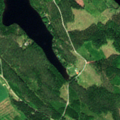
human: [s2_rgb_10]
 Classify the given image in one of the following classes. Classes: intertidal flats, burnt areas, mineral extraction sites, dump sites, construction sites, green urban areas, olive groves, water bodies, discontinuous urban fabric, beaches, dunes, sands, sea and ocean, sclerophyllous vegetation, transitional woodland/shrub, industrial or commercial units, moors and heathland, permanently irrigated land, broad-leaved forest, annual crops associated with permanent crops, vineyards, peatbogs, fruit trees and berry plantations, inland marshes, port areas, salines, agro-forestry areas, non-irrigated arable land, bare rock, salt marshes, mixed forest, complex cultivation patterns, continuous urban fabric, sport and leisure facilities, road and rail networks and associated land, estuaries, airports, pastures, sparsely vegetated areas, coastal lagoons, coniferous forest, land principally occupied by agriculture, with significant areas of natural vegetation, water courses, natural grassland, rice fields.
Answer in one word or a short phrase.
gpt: land principally occupied by agriculture, with significant areas of natural vegetation, broad-leaved forest, coniferous forest, mixed forest, transitional woodland/shrub, water bodies